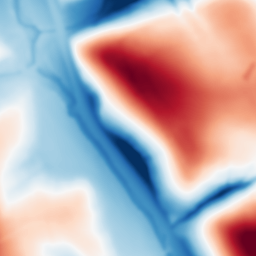
Category: multiscale
Decomposition family: dog
Decomposition parameters: sigma_low: 2
sigma_high: 50
Upsampling method: bilinear
Upsampling parameters: scale: 4
Upsampling scale: 4